Question: I am trying to call on a .
How do I call it from this 'watterfall' step, do I need to set up QnA On the waterfall step, do I need to call from a , what can I do?

I need it to get the first result from the QnA using the step context from the previous question.
Can anyone help?
Code:
'''
private async Task<DialogTurnResult> QnaAsync(WaterfallStepContext stepContext, CancellationToken cancellationToken)
{
var response = await qnaMaker.GetAnswersAsync(stepContext);
// use answer found in qnaResults[0].answer
return await stepContext.PromptAsync(nameof(TextPrompt), new PromptOptions { Prompt = MessageFactory.Text(response[0].Answer)}, cancellationToken);
}
'''
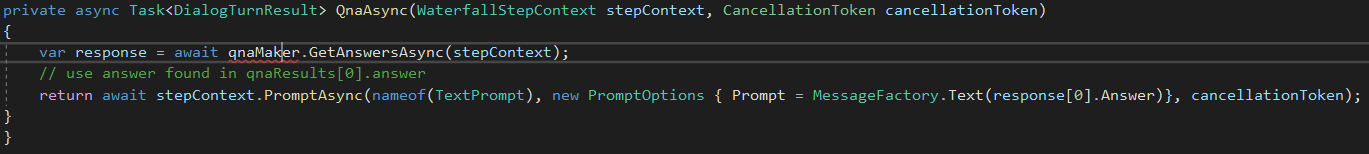
Answer: It looks like you don't have 'qnaMaker' defined in your code above, there. You can really call QnAMaker from anywhere, so long as you have a QnAMaker service defined somewhere.
I recommend following <URL>. It's fairly complex, but is the best example of using QnAMaker within a Waterfall Dialog.
I'll point out some pieces that you will find most useful:
1. Create the QnAMaker service
2. Use dependency injection so that you can access the BotServices from anywhere in the project
3. Add the services to the dialog's constructor
4. Call the QnAMaker service
Again, that sample is fairly complex. If you need additional pointers, please update your question with the code that you've tried and I'll see if I can help.